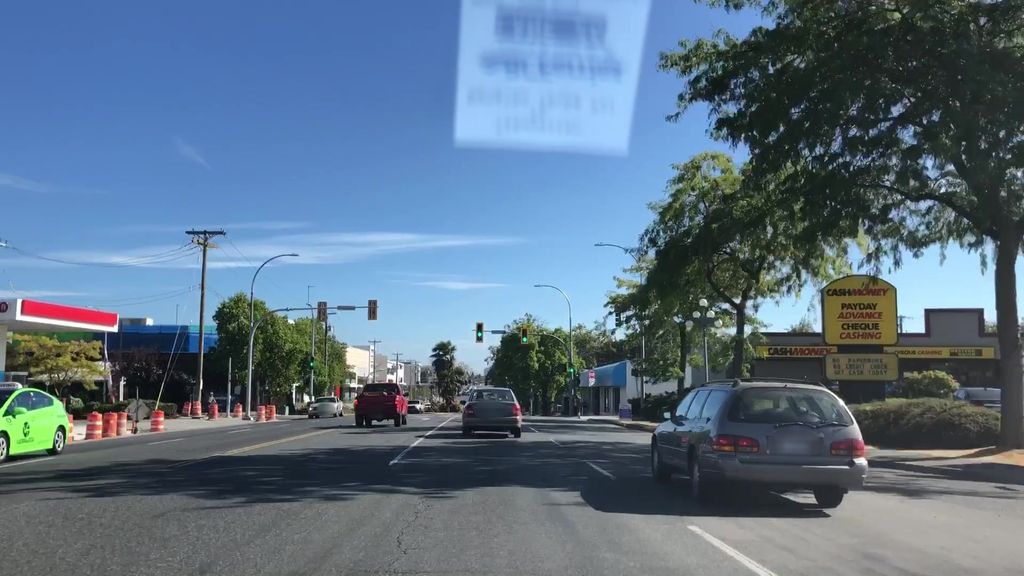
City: victoria